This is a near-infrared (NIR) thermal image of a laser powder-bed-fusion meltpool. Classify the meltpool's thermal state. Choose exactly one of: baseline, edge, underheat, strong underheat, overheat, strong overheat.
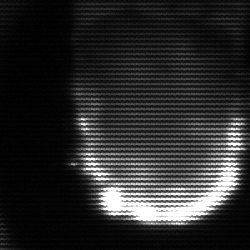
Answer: baseline